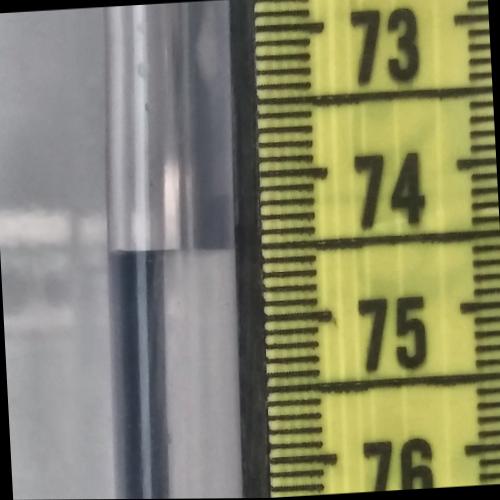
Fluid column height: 74.5 cm